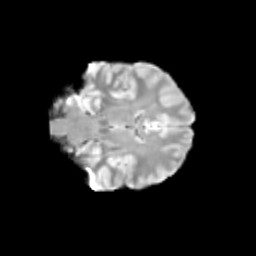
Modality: T2w
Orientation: coronal
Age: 11
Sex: male
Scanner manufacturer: siemens
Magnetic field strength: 3 T
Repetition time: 3.8 s
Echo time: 0.07 s